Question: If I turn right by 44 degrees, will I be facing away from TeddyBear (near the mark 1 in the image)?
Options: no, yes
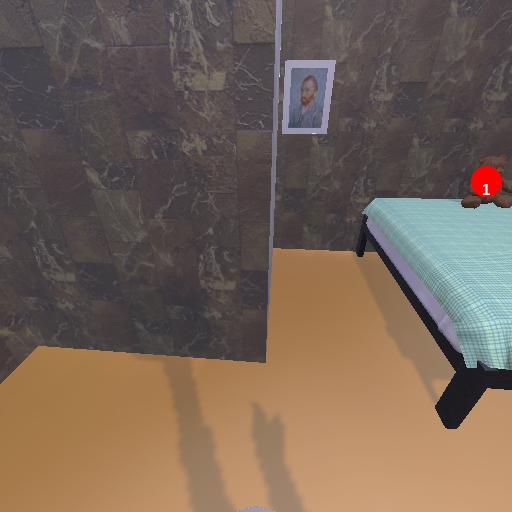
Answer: no